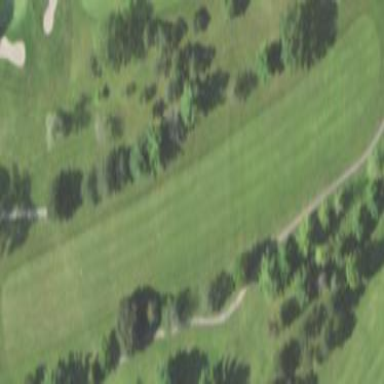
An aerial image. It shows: Golf fairway in the image.